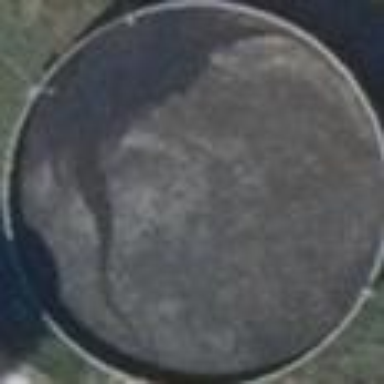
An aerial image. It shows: Storage tank with man-made structure.